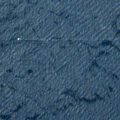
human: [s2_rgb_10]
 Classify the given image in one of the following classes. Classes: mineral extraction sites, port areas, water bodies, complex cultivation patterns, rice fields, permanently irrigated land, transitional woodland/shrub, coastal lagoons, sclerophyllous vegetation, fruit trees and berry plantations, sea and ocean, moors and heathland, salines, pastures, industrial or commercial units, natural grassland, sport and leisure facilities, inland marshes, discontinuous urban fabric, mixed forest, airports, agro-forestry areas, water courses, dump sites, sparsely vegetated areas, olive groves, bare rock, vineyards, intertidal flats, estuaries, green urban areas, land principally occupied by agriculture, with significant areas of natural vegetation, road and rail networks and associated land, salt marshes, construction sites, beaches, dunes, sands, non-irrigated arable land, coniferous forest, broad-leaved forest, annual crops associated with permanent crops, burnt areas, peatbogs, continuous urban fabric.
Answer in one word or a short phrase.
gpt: sea and ocean